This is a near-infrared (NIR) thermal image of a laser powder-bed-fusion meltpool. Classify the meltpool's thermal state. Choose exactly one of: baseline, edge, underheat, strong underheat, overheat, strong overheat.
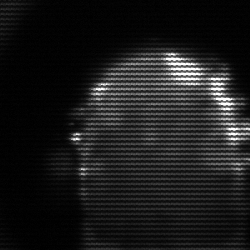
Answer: baseline